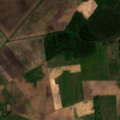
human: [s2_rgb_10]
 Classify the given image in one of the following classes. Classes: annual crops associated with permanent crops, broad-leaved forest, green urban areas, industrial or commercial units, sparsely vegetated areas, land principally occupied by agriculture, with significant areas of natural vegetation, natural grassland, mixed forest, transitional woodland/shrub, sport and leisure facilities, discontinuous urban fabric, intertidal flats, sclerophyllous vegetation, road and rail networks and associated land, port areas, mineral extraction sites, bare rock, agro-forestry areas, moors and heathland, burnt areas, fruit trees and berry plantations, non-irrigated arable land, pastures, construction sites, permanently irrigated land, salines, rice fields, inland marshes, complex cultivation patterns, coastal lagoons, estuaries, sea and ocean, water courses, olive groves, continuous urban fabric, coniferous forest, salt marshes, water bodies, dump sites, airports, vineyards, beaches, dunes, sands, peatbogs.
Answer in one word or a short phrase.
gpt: non-irrigated arable land, land principally occupied by agriculture, with significant areas of natural vegetation, mixed forest